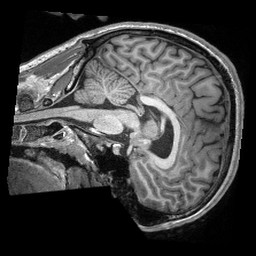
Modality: T1w
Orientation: sagittal
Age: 22
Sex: male
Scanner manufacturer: siemens
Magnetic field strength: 3 T
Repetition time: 2.3 s
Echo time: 0.00308 s